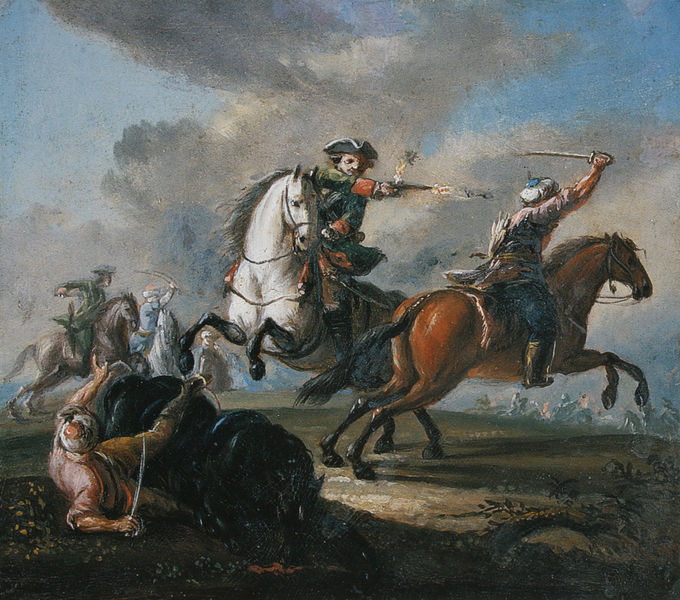
Titel: Reitergefecht zwischen Türken und Christen
Künstler: Christian Ludwig von Löwenstern
Standort: Mainz
Institution: Landesmuseum
Schlagwörter: angriff, baum, blau, feuer, gemälde, himmel, kampf, mann, wolken, bäume, landschaft, menschen, ocker, blumen, braun, hut, hüte, männer, schwarz, weiss, gras, rot, tier, tiere, weg, wiese, beige, arm, historie, tod, öl, feld, hügel, natur, busch, rauch, pferd, pferde, reiter, hufe, mähne, ritt, sattel, schwanz, schweif, liegen, ölgemälde, dampf, krieg, schlacht, unwetter, historienbild, soldaten, marron, flucht, blut, geschirr, blanc, revolution, schwert, säbel, uniform, waffen, soldat, verletzte, waffe, fliehen, napoleon, degen, dreispitz, stiefel, ritter, kämpfen, schimmel, hufen, kavallerie, ross, rosse, springen, fall, sturz, brauner, kanonen, wien, gewehre, verloren, schlachtross, turban, gestürzt, preußen, gefallen, baumstumpf, épée, schießen, chevaux, araber, schlachtfeld, franzose, pistole, pulver, gefecht, aufbäumen, husaren, schuss, genre, galoppieren, türke, osmanen, orient, orientale, fusil, sabre, cavalier, feu, türken, bataille, muskete, dolche, arme, guerre, parrocel, combat, orientalen, armes, officier, rosetti, türkenkriege, chute, champs, fuite, erschießen, musketier, charge, mousquet, prerde, reisebild, unganr, balle, +vvinci, geu, revolver, coup de feu, tir, cabre